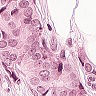
Metastatic tissue present: yes